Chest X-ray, PA view. Patient: 42 years old, sex F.
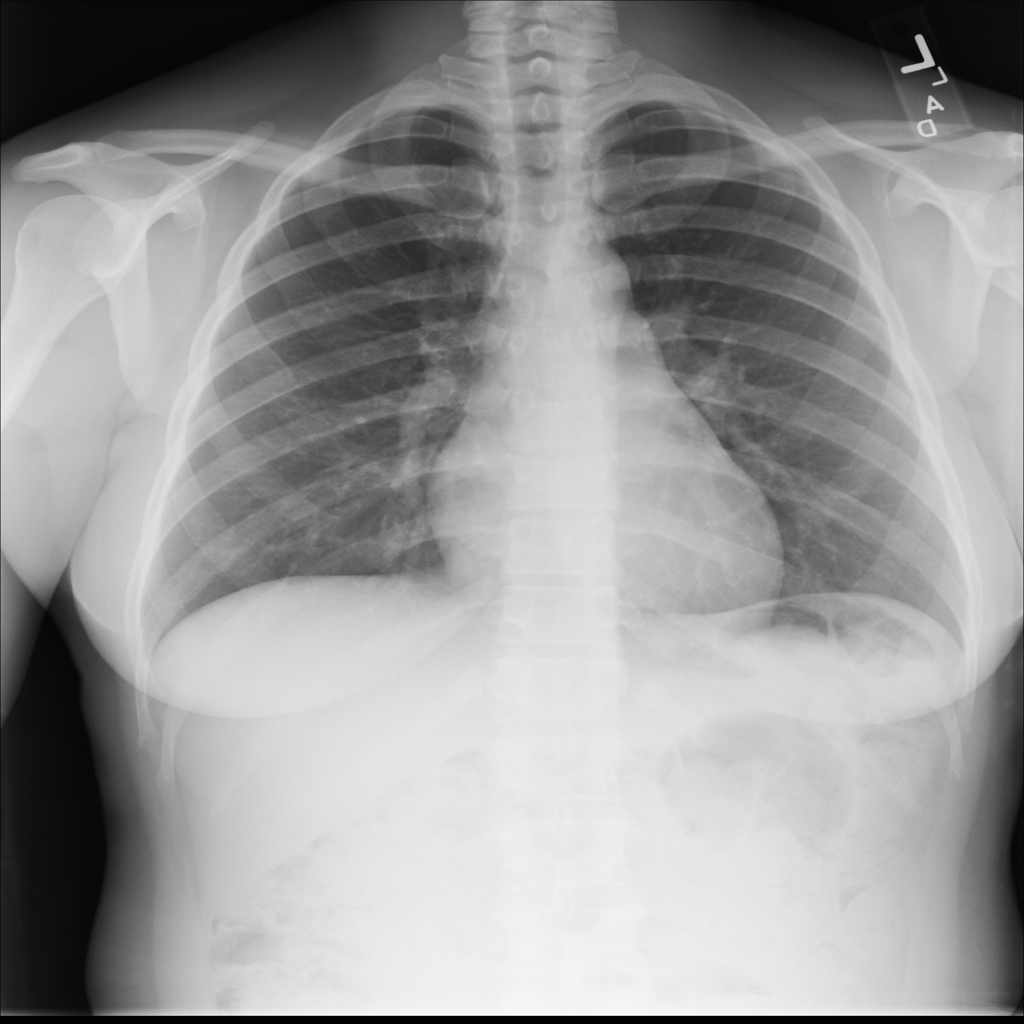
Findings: No Finding